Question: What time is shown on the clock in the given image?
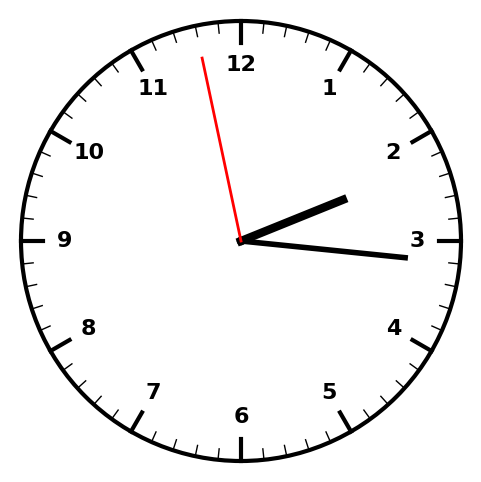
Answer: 02:15:58